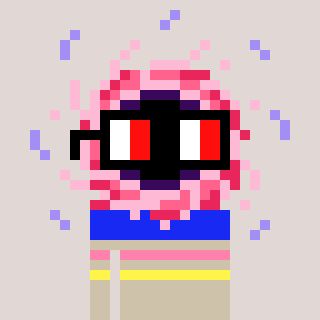
a pixel art character with square glasses with black frames and red eyes, a blackhole-shaped head and a bege-colored body on a warm background